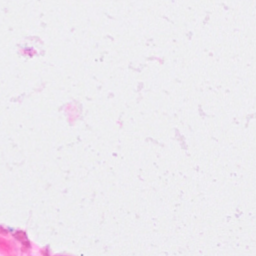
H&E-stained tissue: Breast